Question: I can see the object's field variable in the console but cannot access it by going 'objectName.fieldVariableName'
'''
var ob = jQuery.get("file.txt");
console.log("This is the resulting object");
console.log(ob);
console.log("This is the responseText");
console.log(ob.responseText);
'''
When I attempt to access the response text in shows it as being undefined. However I can see the proper response text when I print the whole object. How do I access the responseText field variable?

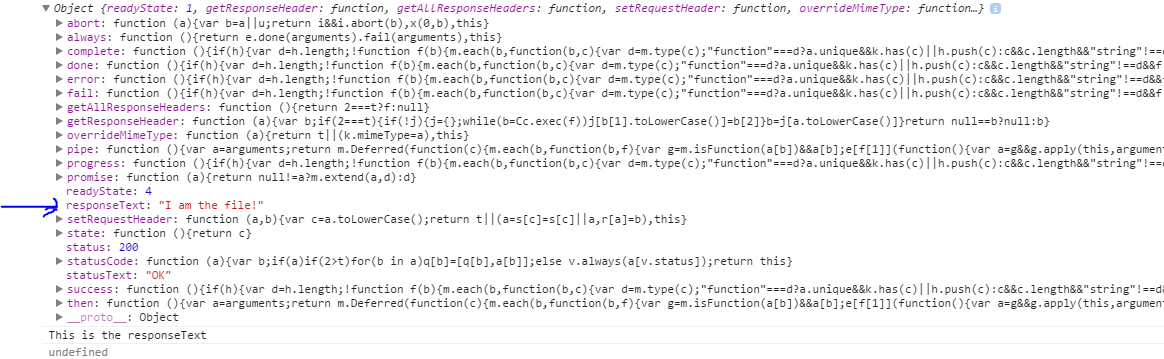
Answer: Since <URL> is an asynchronous method, you need to provide a that will be invoked once the request is successful:
'''
var ob = jQuery.get("file.txt", function(responseText)
{
console.log("This is a jqXHR object");
console.log(ob);
console.log("This is the responseText");
console.log(responseText);
});
'''
jQuery calls the callback function with the response data as the first argument ('responseText' in the above code).
The reason why you do see the 'responseText' in the console is probably because by the time you're expanding the object details, the request has been successful and the 'reponseText' field is set.
Also, please note that 'ob' is the resulting object but an <URL> object.